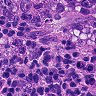
Metastatic tissue present: yes